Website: lowes
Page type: review-order
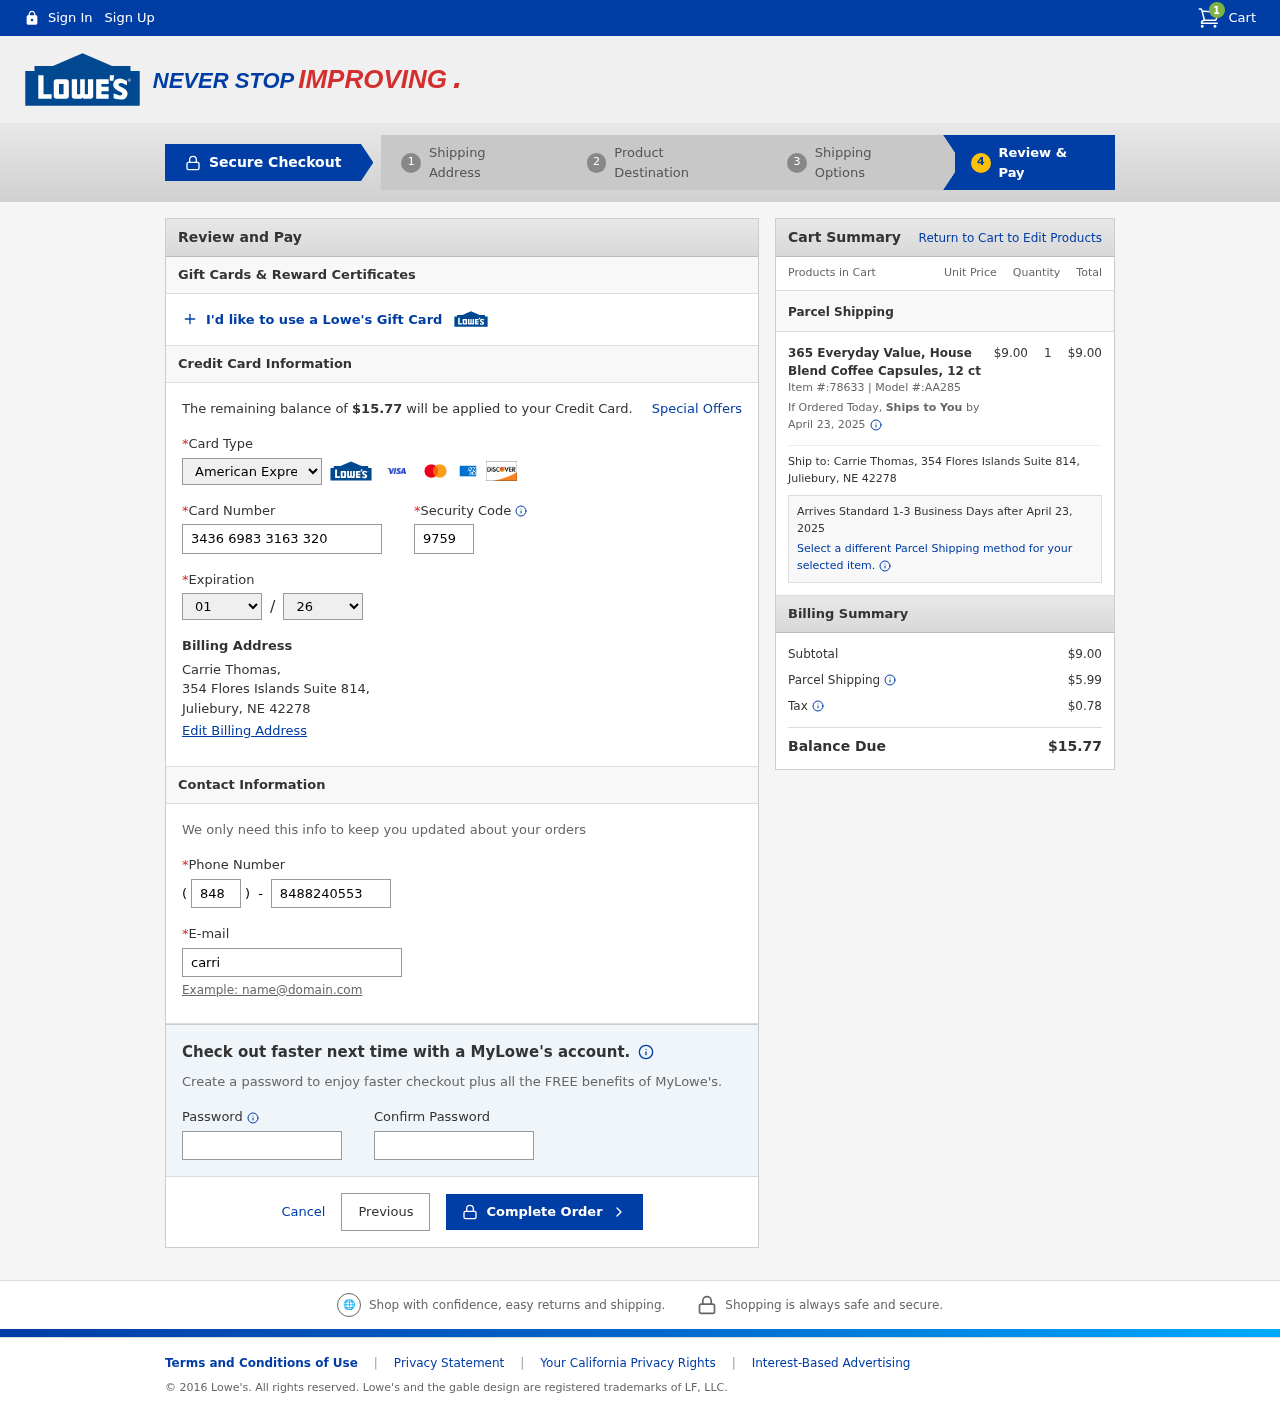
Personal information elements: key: PII_CARD_CVV
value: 9759
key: PII_CARD_EXPIRY_MONTH
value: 01
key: PII_CARD_EXPIRY_YEAR
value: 26
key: PII_CARD_NUMBER
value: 3436 6983 3163 320
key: PII_CARD_TYPE
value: American Express
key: PII_CITY
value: Juliebury
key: PII_EMAIL
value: carriethomas@yahoo.com
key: PII_FULLNAME
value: Carrie Thomas,
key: PII_PHONE
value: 8488240553
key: PII_PHONE_AREA
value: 848
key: PII_POSTCODE
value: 42278
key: PII_STATE_ABBR
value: NE
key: PII_STREET
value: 354 Flores Islands Suite 814
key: PII_STREET
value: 354 Flores Islands Suite 814,
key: PII_FULLNAME2
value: Carrie Thomas
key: PII_POSTCODE_FULL
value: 42278
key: PII_CITY_STATE
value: Juliebury, NE
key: PII_CITY_STATE_ZIP
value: Juliebury, NE 42278
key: PII_POSTCODE_NUMERIC
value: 42278
Product elements: key: PRODUCT1_NAME
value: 365 Everyday Value, House Blend Coffee Capsules, 12 ct
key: PRODUCT1_PRICE
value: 9
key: PRODUCT1_QUANTITY
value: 1
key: PRODUCT1_ITEM_NUMBER
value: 78633
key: PRODUCT1_MODEL_NUMBER
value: AA285
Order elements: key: ORDER_NUM_ITEMS
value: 1
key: ORDER_TOTAL
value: $15.77
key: ORDER_SHIPPING_DATE
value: April 23, 2025
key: ORDER_SUBTOTAL
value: $9.00
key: ORDER_SHIPPING_DATE2
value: April 23, 2025
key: ORDER_SUBTOTAL2
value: $9.00
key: ORDER_SHIPPING_COST
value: $5.99
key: ORDER_TAX
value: $0.78